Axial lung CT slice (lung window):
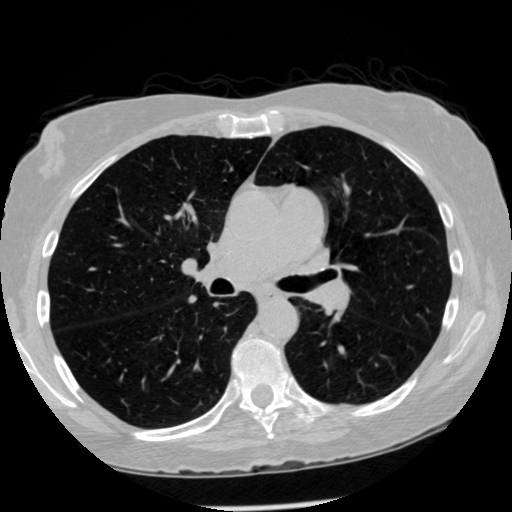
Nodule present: no